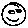
Label: smiley face